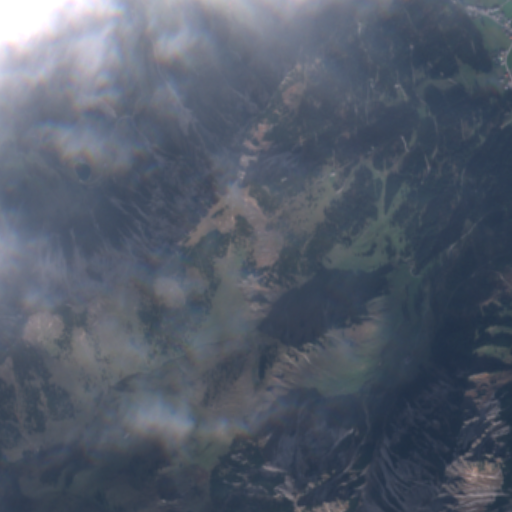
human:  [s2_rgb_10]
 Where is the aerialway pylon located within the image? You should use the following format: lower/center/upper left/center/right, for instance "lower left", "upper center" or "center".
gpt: The aerialway pylon is located in the upper of the image.
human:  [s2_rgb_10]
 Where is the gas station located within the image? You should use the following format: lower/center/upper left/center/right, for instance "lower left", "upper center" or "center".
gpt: The gas station is located in the upper right of the image.
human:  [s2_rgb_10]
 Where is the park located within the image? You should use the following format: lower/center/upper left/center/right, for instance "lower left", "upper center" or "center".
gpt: The park is located in the upper left of the image.
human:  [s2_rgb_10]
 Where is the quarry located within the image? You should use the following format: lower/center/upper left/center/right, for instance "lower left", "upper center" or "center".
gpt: The quarry is located in the upper left of the image.
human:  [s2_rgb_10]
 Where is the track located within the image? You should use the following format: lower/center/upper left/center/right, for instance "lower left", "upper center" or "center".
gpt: There is no track in the image.